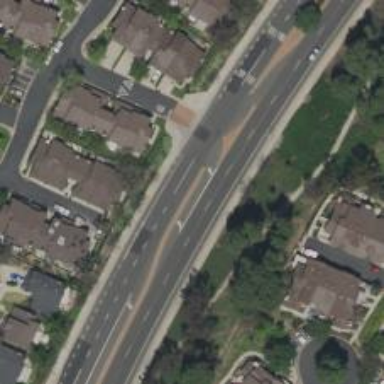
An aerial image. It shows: Primary link road with asphalt surface.